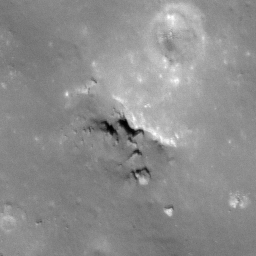
Pit: Copernicus 8
Host crater: Copernicus
Host type: impact_melt
Lunar coordinates: latitude 10.146, longitude 339.937